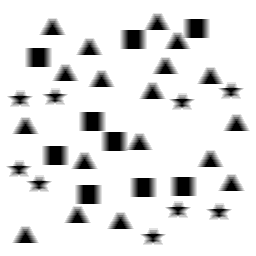
Squares: 9
Triangles: 18
Stars: 9
Total shapes: 36